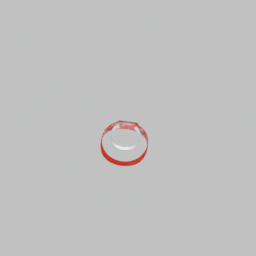
Label: lighting